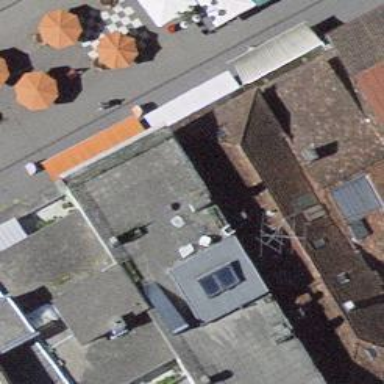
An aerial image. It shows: Cafe with bakery shop.